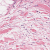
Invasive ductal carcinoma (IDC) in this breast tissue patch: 1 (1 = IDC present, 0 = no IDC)